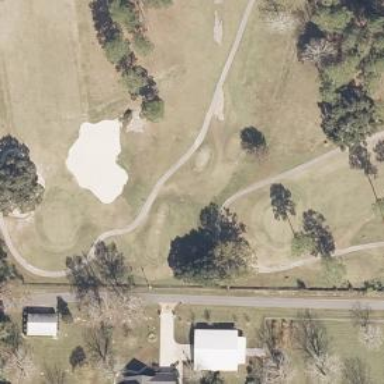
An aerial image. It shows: Golf tee.